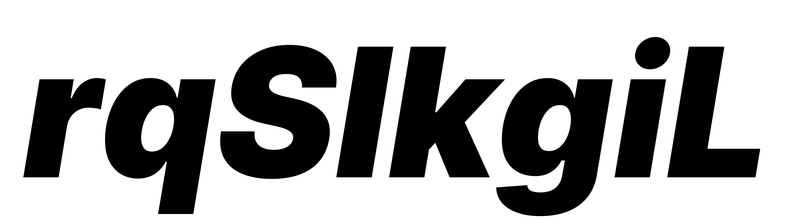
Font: Inter-Italic_Black_Italic